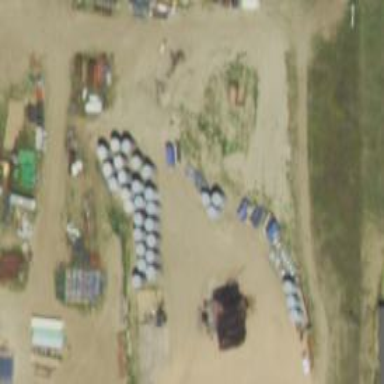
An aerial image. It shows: Storage tank that is man-made.